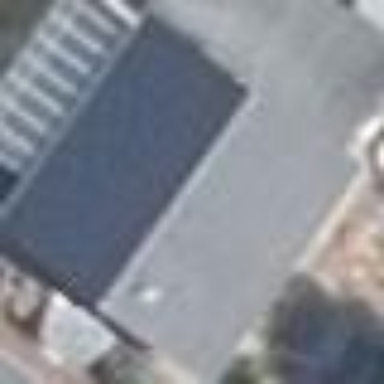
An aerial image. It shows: Detached building with gabled roof.